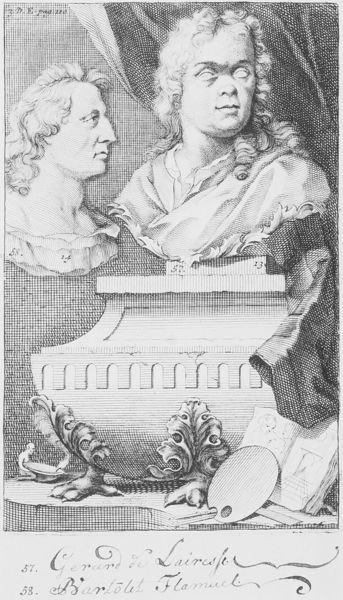
Titel: Stich einer Porträtbüste des Gérard de Lairesse
Künstler: Arnold Houbraken
Schlagwörter: feder, mann, mund, nase, profil, schwarz, weiss, blick, hemd, augen, sockel, hals, portrait, signatur, vorhang, auge, gewand, haare, adel, blatt, locken, perücke, füße, schrift, datierung, büste, dekor, maler, streifen, podest, unterschrift, buch, druck, stich, künstler, buchstaben, palette, pinsel, toga, büsten, kupferstich, federzeichnung, arkanthus, skultur, portäit, arkanthusblätter